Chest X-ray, PA view. Patient: 69 years old, sex F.
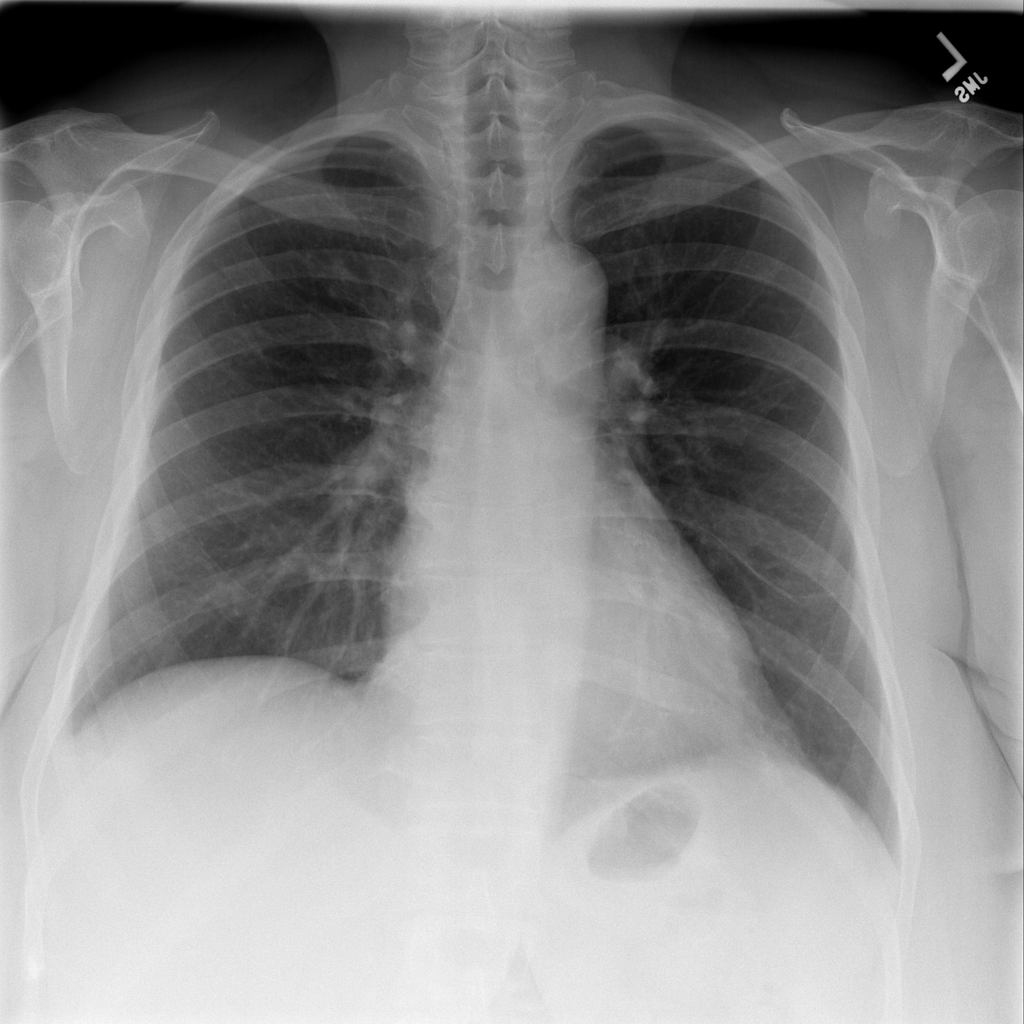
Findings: No Finding